Interaction volume radius: 5 \u00c5
Interaction volume height: 10 \u00c5
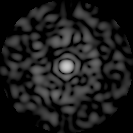
Disorder parameter: 0.8217